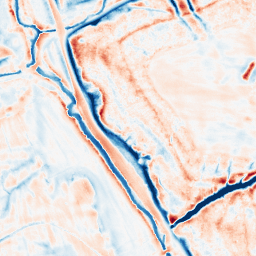
Category: edge_preserving
Decomposition family: bilateral
Decomposition parameters: d: 21
sigma_color: 50
sigma_space: 100
Upsampling method: sinc_blackman
Upsampling parameters: scale: 2
kernel_size: 8
Upsampling scale: 2